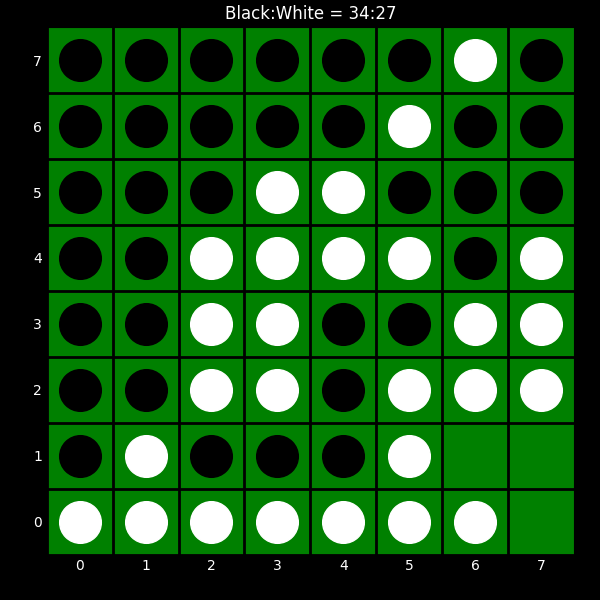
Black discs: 34
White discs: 27